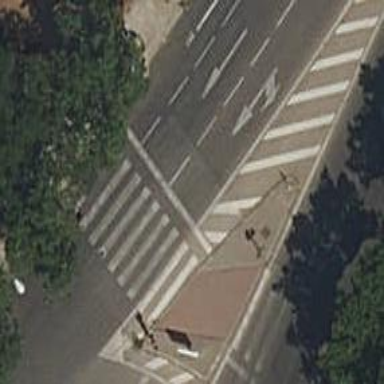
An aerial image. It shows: Road with traffic signals at the crossing.